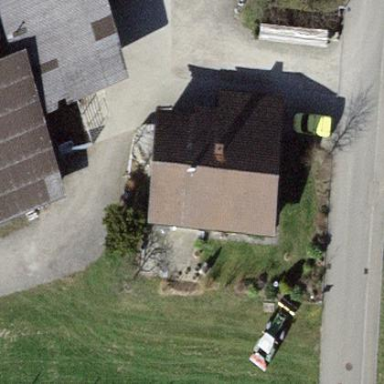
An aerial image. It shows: Gabled roof farm building.